Aerial crown-view tile of a tropical tree (Barro Colorado Island, Panama), acquired 20241112:
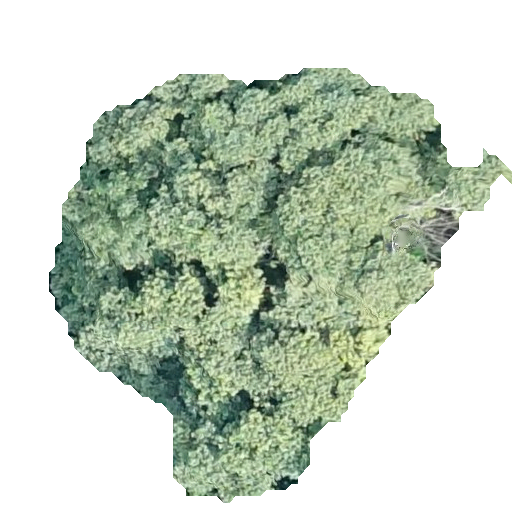
Species: Luehea seemannii
GBIF accepted scientific name: Luehea seemannii
Crown area: 191.622 m²